Question: I created some very nifty Power View reports in excel, however I would like to view the reports from sharepoint without opening excel first (as if the power view was created entirely from sharepoint without Excel).
The most valable solution I could think of was to start over with new reports in Sharepoint and recreate the whole thing in browser. I do hope there is a better way to achieve this.
Is there a solution to extract the power view reports and publish them to Sharepoint? Any help is appreciated!
If it matters, I am site administrator for the sharepoint environment.
This is the result I would like to have:

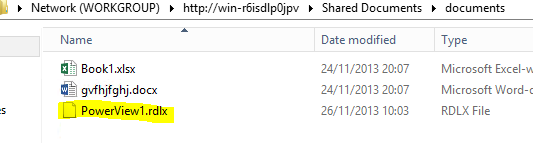
Answer: This is from the bi demo script at <URL>
To publish the Power View Report to SharePoint.
1. In Excel, on the File tab, click Save As.
2. In the Save As window, under Places, click SharePoint, and then click Browse.
3. In the Save As dialog, click Browser View Options.
4. In Browser View Options, click Sheets in drop down.
5. In list of sheets, click the sheet that contains your Power View report, and then click OK.
6. In Save As dialog, navigate to the Reports Gallery, if not selected by default.
7. Click Save to upload the workbook from Excel to SharePoint report gallery.
EDIT: Unfortunately you can't extract the power view per this info, office.microsoft.com/en-in/excel-help/.... There's a <URL> that you can vote on to add this feature in future versions